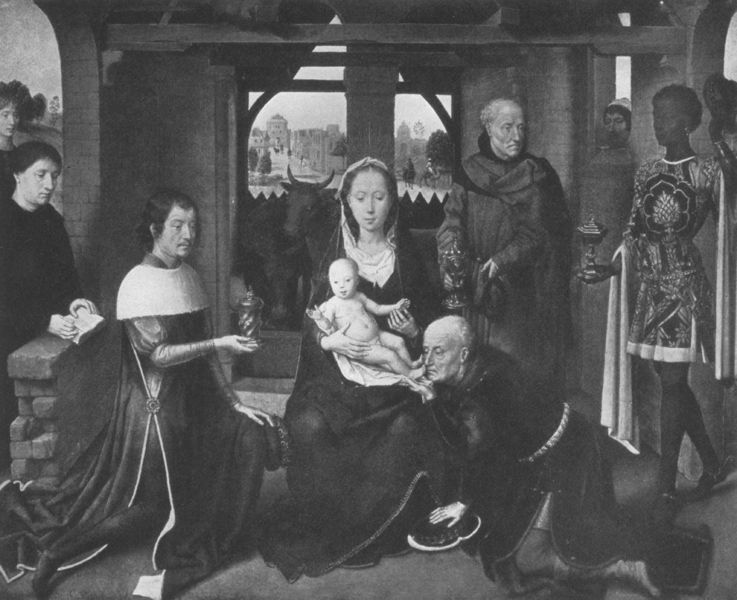
Titel: Altar der Anbetung der Könige
Standort: Brügge, Sint-Janshospitaal (EU - B)
Schlagwörter: gemälde, gott, nackt, umhang, weiß, frauen, menschen, sitzen, stadt, frau, grau, männer, schwarz, falten, stein, steine, gelehrte, gold, mantel, drei, kind, mutter, esel, schärpe, kuss, küssen, bogen, mauer, kuh, rind, baby, könig, faltenwurf, gefäß, buch, burg, glaube, orient, religion, schwarz weiß, knien, geschenk, christus, jesus, jesus christus, schreiben, moor, segen, segnung, weihrauch, stall, huldigung, mohr, könige, niederländer, heilige, taufe, maria, madonna, anbetung, ochse, stier, christentum, weise, kasper, josef, joseph, kniefall, geburt, krippe, säugling, weihnachten, lektüre, ochs, jesuskind, stifter, geschenke, caspar, gaben, morgenland, gefä, bethlehem, myrrhe, heilige drei könige, balthasar, kaspar, melchior, myrre, anbetung der könige, mor, 3, kusss, ochsemohr, heillige drei könige, vaneyck, mhyrrhe